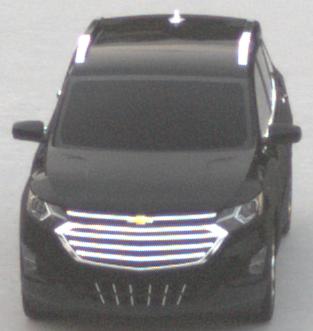
Make: Chevrolet
Model: Equinox
Detailed model: Gen. 2
Model produced from: 2015
Model produced until: 2017
Doors: 5
Color: black
Road condition: dry road
Daytime: sunrise or sunset
Contrast: low contrast